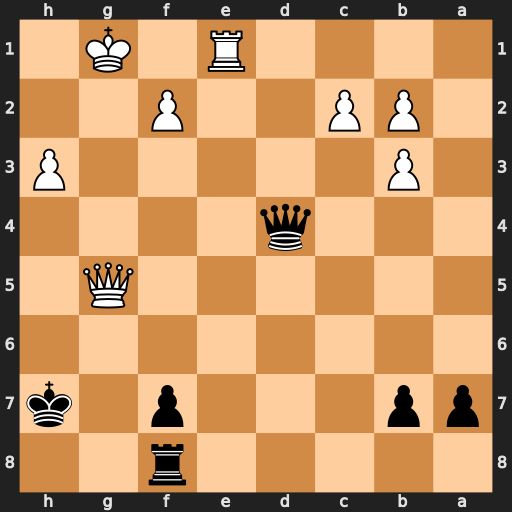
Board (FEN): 5r2/pp3p1k/8/6Q1/3q4/1P5P/1PP2P2/4R1K1
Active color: b
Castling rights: -
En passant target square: -
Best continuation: Rg8 Qxg8+ Kxg8